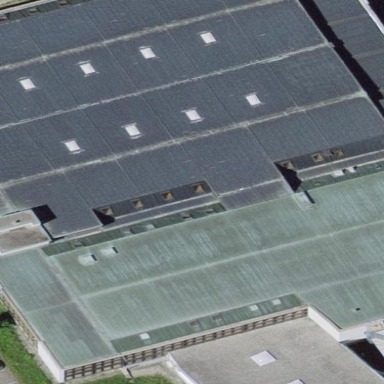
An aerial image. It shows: Industrial building.